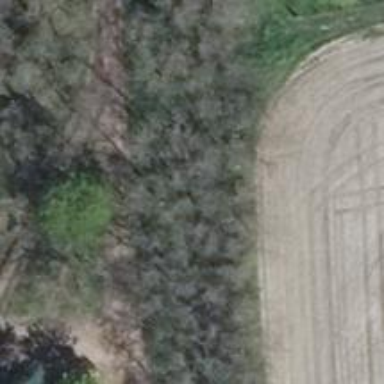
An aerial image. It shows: Row of deciduous broadleaved trees.